Question: Hi all i am trying to add an image dynamically to a 'Label' as follows which works fine, but i would like to add a 'space' after the image and i would like to write mt required text i tried as follows but i am unable to find space between image and text
'''
Label1.Text = "<img src='Images/warning (1).png' />Select atleast one?";
'''
I need space(tab space) after the image
My present one is as follows

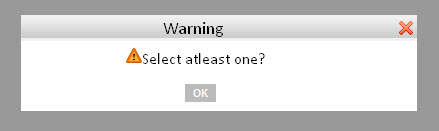
Answer: Add ' ' (space).
'''
Label1.Text = "<img src='Images/warning (1).png' />&nbsp;&nbsp;&nbsp;&nbsp;Select atleast one?";
'''